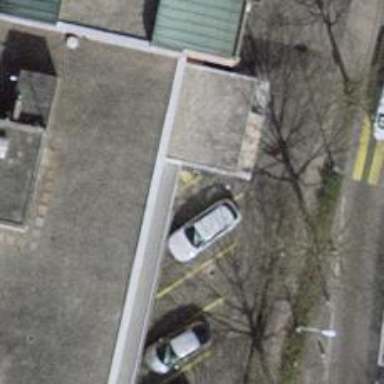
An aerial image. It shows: Motorcycle parking facility.